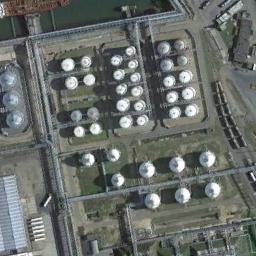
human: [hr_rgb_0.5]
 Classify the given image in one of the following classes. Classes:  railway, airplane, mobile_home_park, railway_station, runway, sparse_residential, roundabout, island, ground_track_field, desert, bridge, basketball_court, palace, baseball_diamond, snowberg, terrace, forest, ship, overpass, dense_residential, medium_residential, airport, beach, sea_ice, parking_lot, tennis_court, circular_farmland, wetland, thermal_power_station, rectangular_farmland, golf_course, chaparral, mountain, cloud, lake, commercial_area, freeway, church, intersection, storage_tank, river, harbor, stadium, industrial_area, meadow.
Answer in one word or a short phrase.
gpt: storage_tank